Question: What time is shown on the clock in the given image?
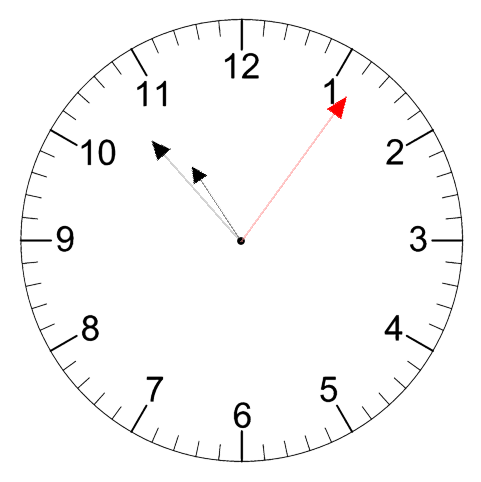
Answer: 10:53:06